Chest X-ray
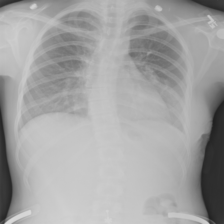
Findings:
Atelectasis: negative
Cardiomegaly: negative
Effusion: negative
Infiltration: negative
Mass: negative
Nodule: negative
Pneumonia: negative
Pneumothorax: negative
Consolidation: negative
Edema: negative
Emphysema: negative
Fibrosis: negative
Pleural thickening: negative
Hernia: negative